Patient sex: F
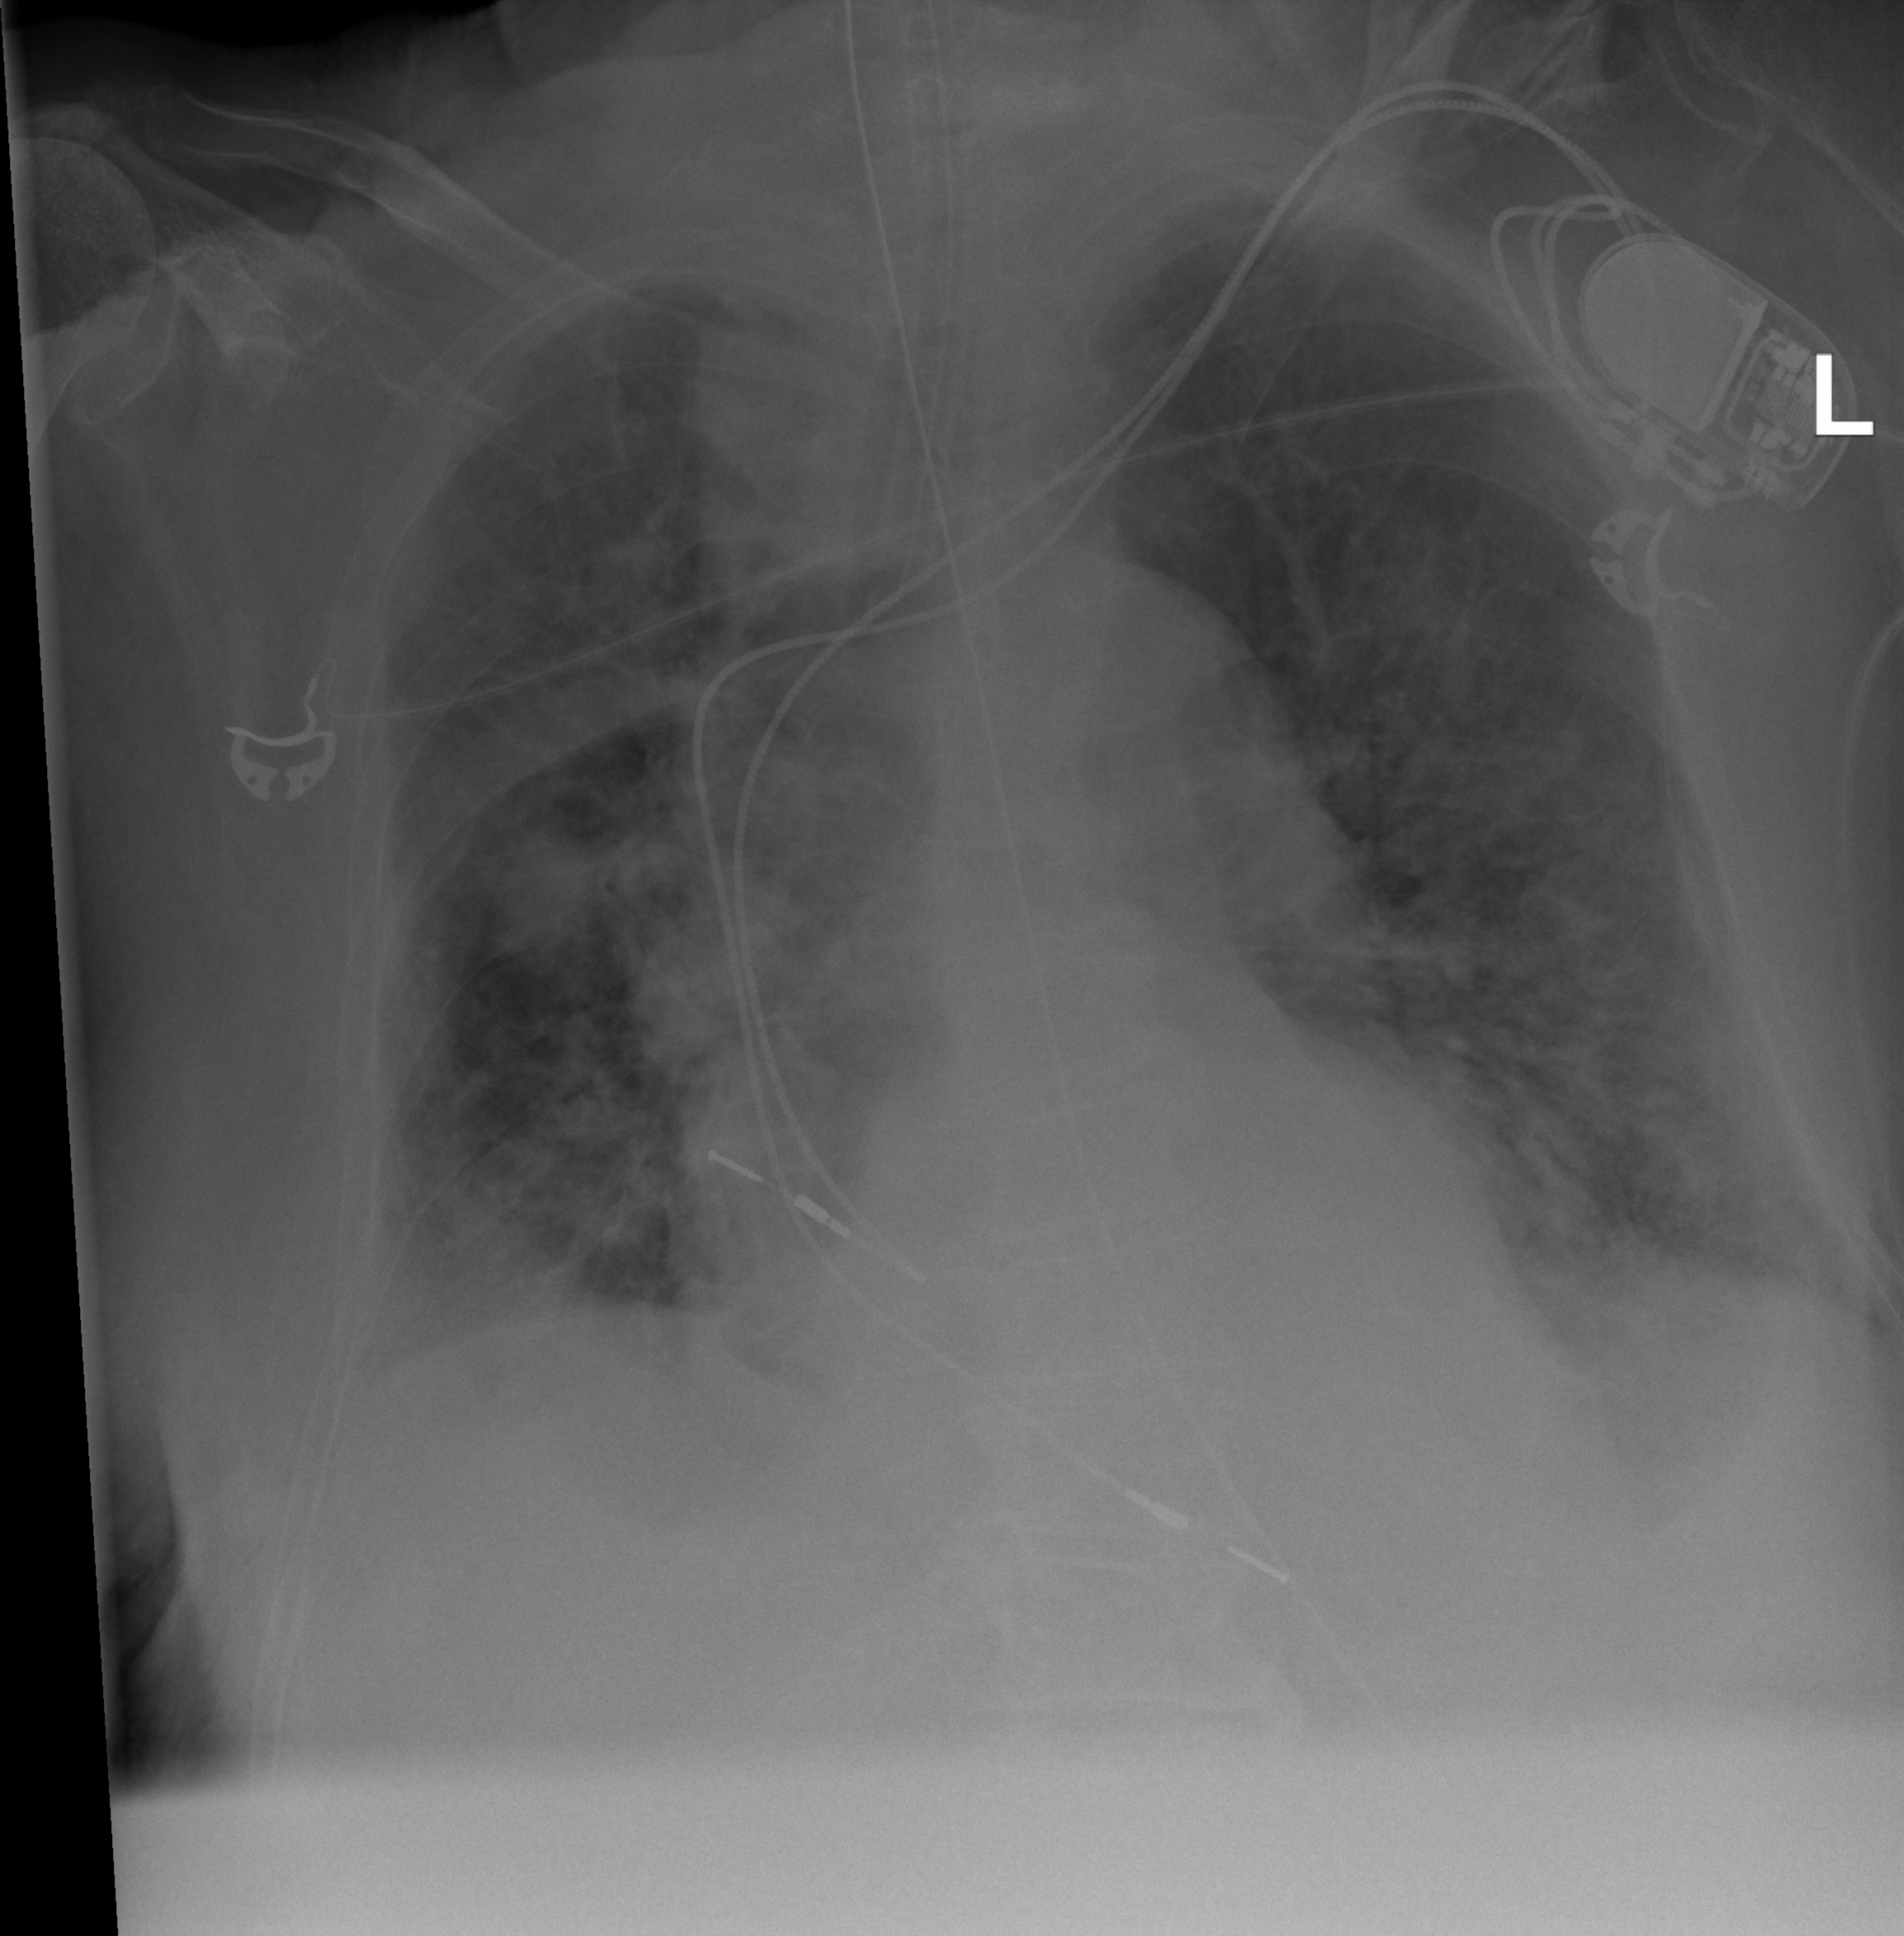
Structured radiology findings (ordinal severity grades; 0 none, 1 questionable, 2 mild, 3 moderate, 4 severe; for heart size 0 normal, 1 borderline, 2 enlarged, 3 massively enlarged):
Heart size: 2
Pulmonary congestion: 3
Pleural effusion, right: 2
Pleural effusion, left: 2
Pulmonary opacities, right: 4
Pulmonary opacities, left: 3
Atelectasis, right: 3
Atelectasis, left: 3